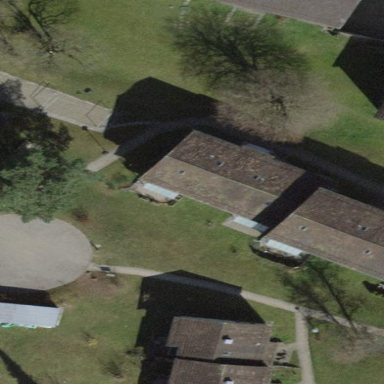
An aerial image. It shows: Pitched roof building.